Question: I've been debugging this simple piece of code , and I'm still not getting why while loop is being entered on condition evaluating to false. Here's the code :
'''
#include <iostream>
unsigned long count = 1; // we assume 2 has been found.
unsigned long primeArr[3] = {0};
bool primeArrCanDiv(unsigned long n){
for(unsigned long i = 0; i<count; i++){
if(n%primeArr[i] == 0) return true;
}
primeArr[count] = n;
return false;
}
int main(){
unsigned long j=3;
primeArr[0]=2;
while(count<3){
if(!primeArrCanDiv(j)) count++;
++j;
}
std::cout<<primeArr[count-1];
return 0;
}
'''
a bit about the code , introduces 2 global var 'count = 1' and an array 'primeArr[3]'. Now the following part should run till count reaches 3 :
'''
while(count<3){
if(!primeArrCanDiv(j)) count++;
++j;
}
'''
But it runs 2 times more than it should , even when count gets = 3 , which should make '3<3' evaluate to false , right? But it stops when count reaches to 4.
adding 'std::cout<<primeArr[count-1];' will print 7 instead of 5.
I've tried debugging it inside nemiver , which shows condition being evaluated to 'false' and still it enters the loop. I know I might have left something silly of my mind ,still would like to know what's causing this.
Screenshot :

Using exact : 'g++ -g q7.cpp -o a.out' with gcc -v 'gcc version 5.1.0 (GCC)' on x64 arch linux
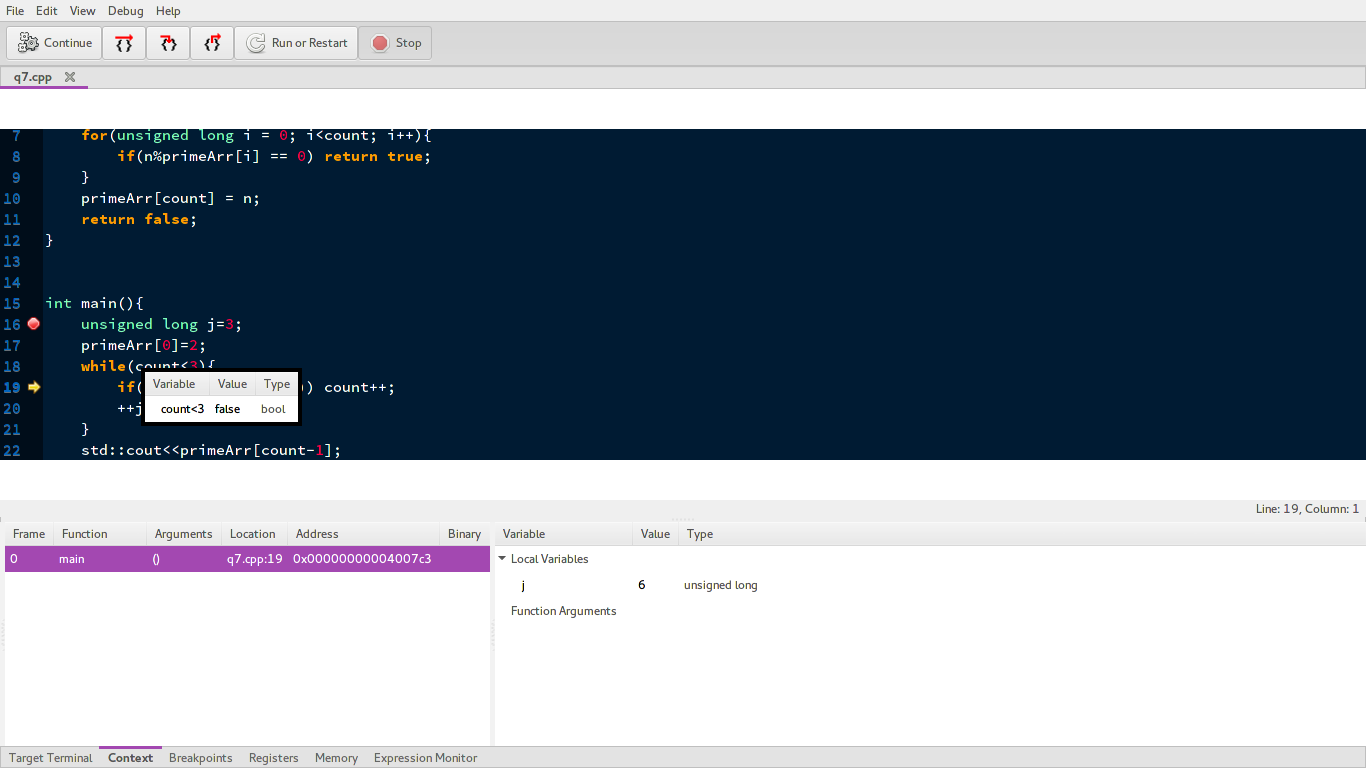
Answer: The OP asked me to make my comment into an answer. Here goes.
You should avoid inlining statements and conditionals together. Always put the action on a seperate line from the "if" clause. For example:
'''
if(!primeArrCanDiv(j)) count++;
'''
Move the count++; statement to the next line and indented. Bonus points if you add curly braces.
This is much better C/C++ style:
'''
if(!primeArrCanDiv(j))
{
count++;
}
'''
This makes the code both easier to read and to debug. Keeping the conditional expression and the subsequent statement on the same line might confuse some visual debuggers to show odd results. It definitely makes it easier for the person stepping through the code with the debugger to see which statements are actually executed.